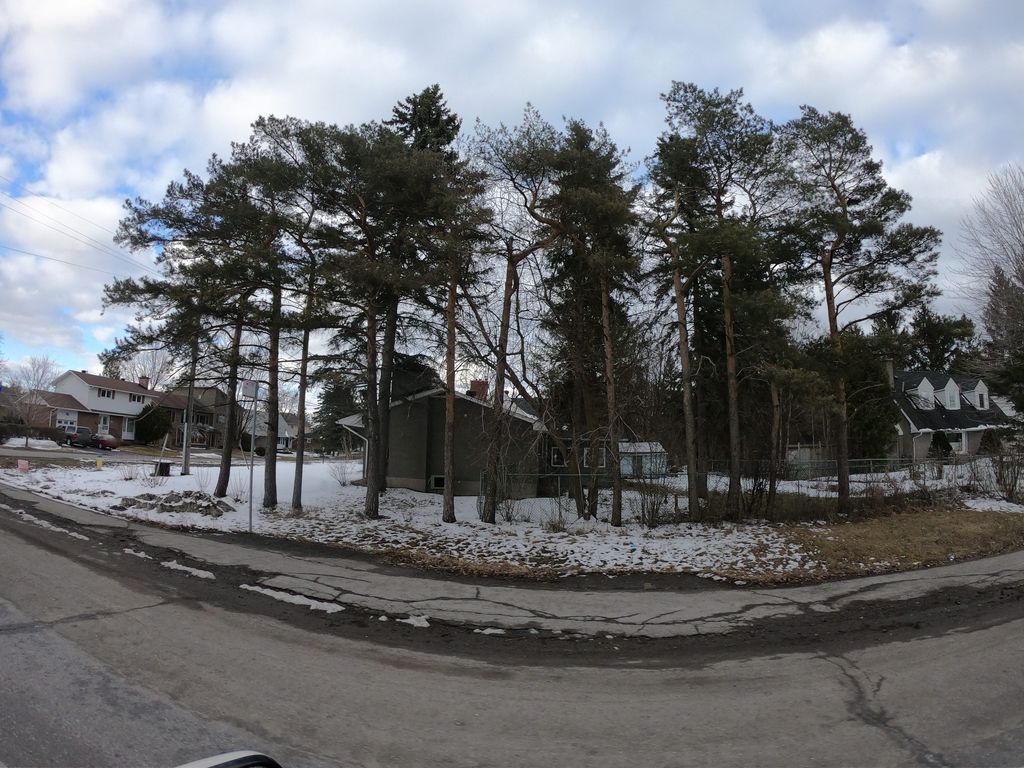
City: ottawa-gatineau